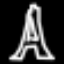
Label: The Eiffel Tower